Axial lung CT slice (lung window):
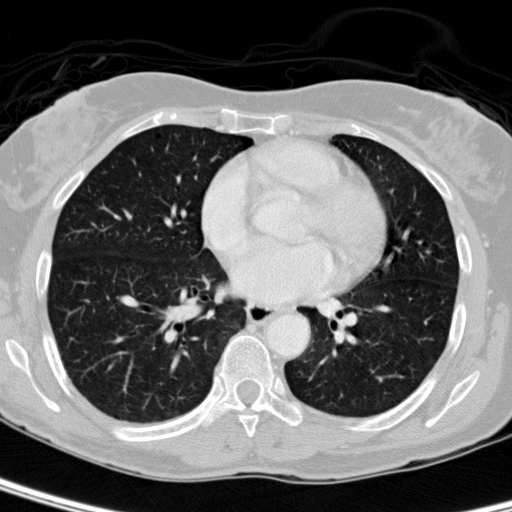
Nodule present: no